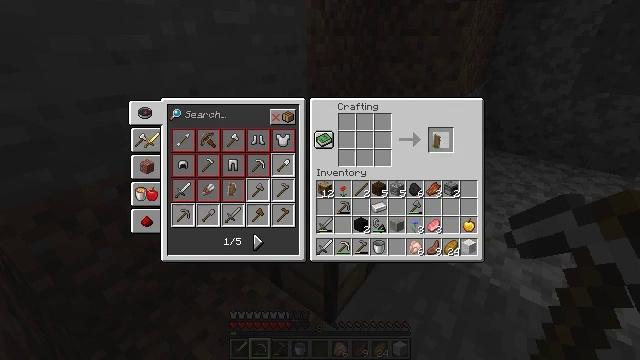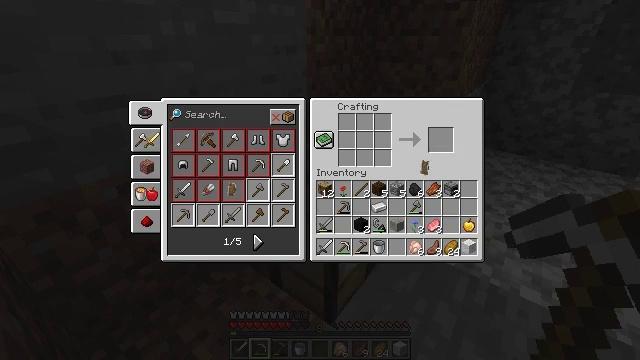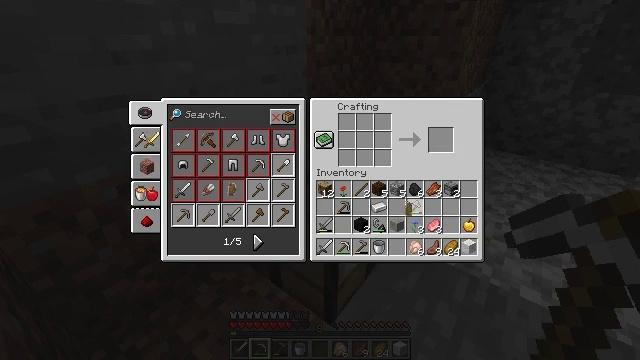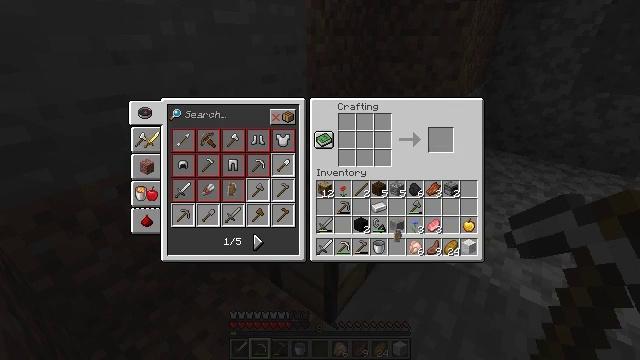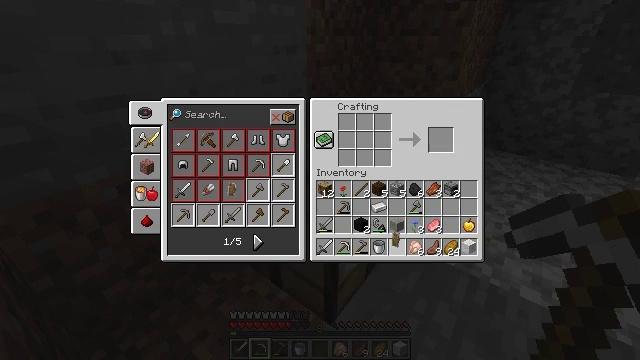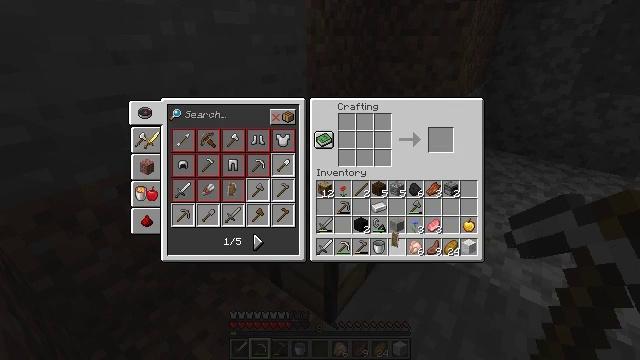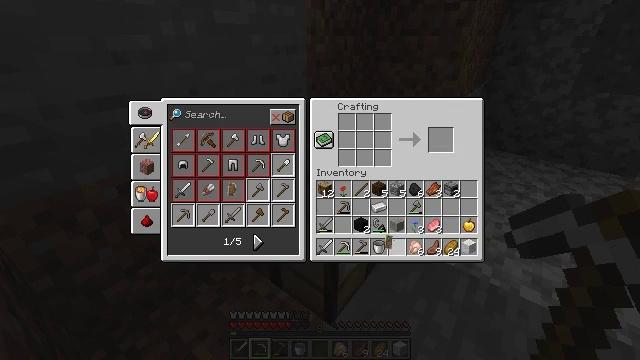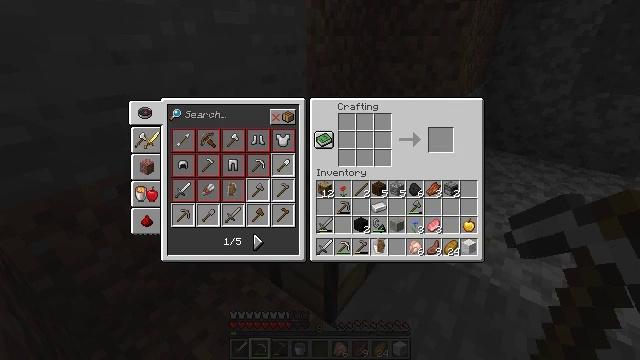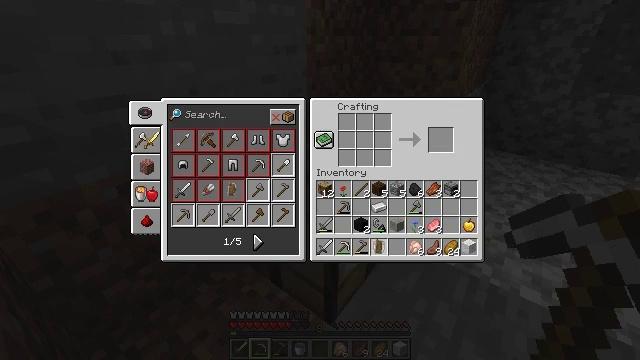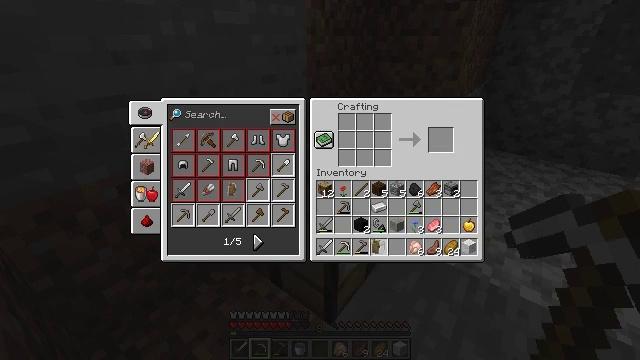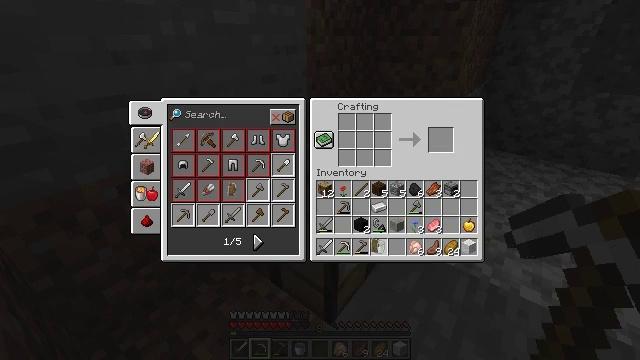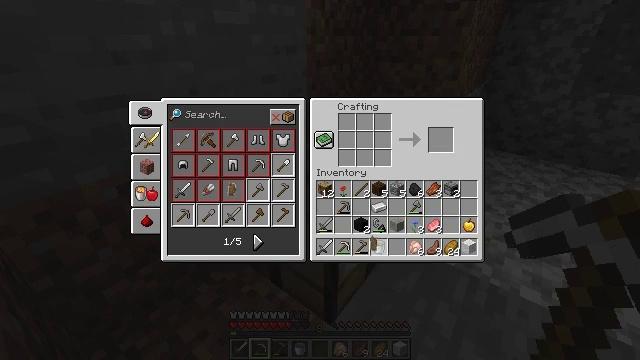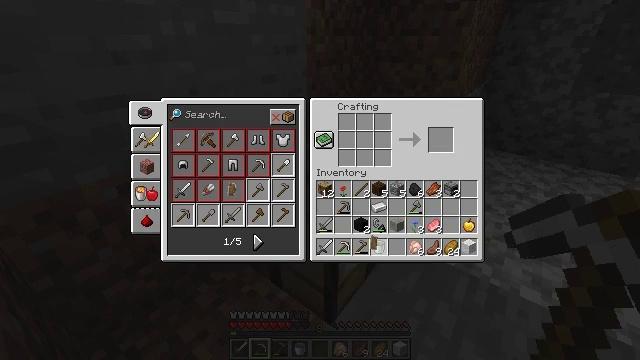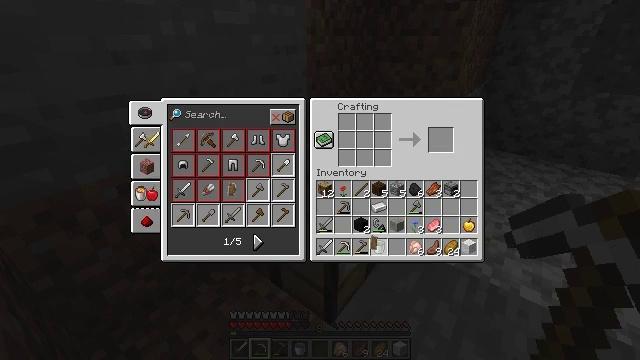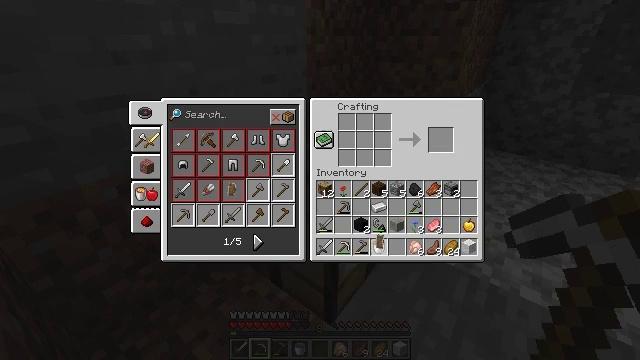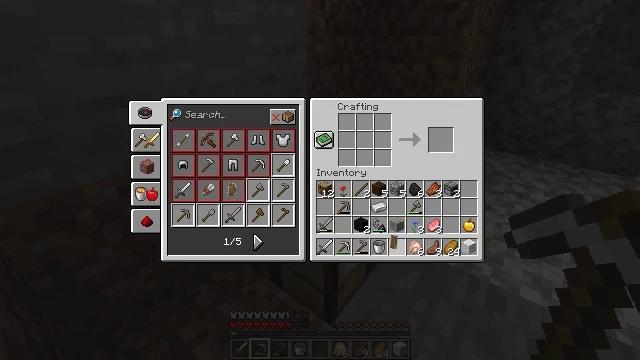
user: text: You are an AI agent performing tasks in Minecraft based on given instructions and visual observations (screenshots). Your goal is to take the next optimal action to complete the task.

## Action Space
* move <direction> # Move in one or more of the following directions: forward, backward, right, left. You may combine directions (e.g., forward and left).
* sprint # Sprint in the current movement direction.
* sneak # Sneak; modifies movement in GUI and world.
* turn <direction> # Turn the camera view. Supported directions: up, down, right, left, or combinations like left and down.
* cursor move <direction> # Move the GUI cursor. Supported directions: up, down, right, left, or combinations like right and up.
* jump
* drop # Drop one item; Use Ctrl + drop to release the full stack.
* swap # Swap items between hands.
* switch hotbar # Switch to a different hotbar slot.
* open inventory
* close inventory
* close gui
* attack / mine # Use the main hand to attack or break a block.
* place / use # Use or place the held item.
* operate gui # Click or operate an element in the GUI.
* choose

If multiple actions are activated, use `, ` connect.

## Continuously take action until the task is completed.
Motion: motion action
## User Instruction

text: Get the crafting table into the inventory.
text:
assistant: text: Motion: cursor move left and down, open gui
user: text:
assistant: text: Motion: cursor move left and down
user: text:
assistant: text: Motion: cursor move left and down
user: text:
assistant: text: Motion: no_op
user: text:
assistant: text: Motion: no_op
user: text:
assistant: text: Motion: no_op
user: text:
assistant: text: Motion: cursor move left
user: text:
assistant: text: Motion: no_op
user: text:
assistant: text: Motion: no_op
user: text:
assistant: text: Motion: no_op
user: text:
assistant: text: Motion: no_op
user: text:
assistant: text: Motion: no_op
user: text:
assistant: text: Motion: no_op
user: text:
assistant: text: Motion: no_op
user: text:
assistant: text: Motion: cursor move right
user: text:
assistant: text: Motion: no_op
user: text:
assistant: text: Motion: no_op
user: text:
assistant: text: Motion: operate gui
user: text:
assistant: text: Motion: operate gui
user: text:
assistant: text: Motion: operate gui
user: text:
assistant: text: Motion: no_op
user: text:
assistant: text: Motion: no_op
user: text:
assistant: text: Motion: no_op
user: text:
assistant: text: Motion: no_op
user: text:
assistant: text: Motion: no_op
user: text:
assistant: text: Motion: no_op
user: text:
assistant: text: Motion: no_op
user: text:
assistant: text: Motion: no_op
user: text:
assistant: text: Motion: no_op
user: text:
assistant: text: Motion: no_op